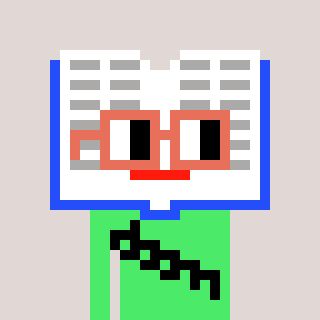
a pixel art character with square orange glasses, a dictionary-shaped head and a teal-colored body on a warm background